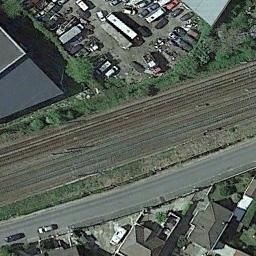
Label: railway